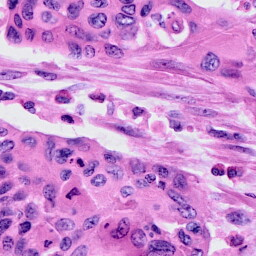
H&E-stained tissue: Cervix